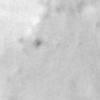
Label: no_change